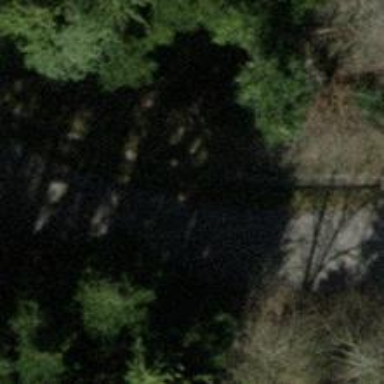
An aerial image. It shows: Unclassified road with asphalt surface.